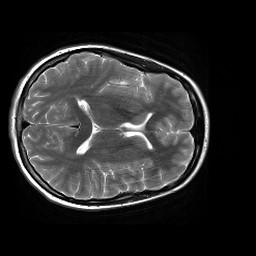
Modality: T2w
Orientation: axial
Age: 19
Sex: female
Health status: healthy
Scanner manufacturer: siemens
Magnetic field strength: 3 T
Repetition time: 4.01 s
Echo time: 0.116 s